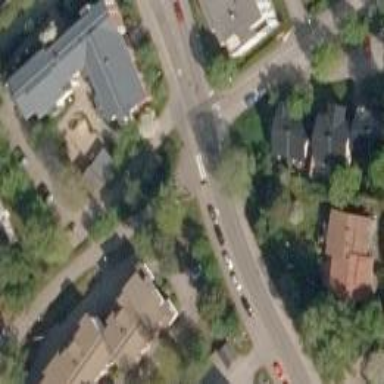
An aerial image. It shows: Footway with asphalt surface and crossing.